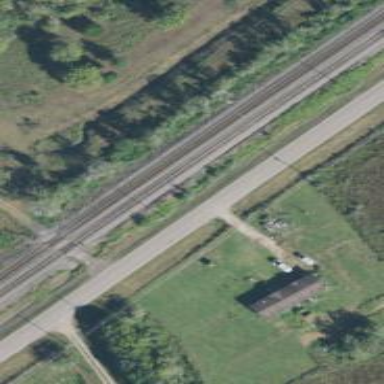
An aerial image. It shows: Railway track.